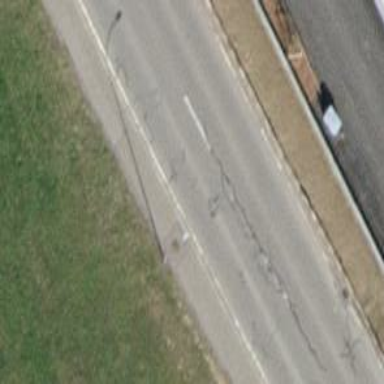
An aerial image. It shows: Asphalt sidewalk.